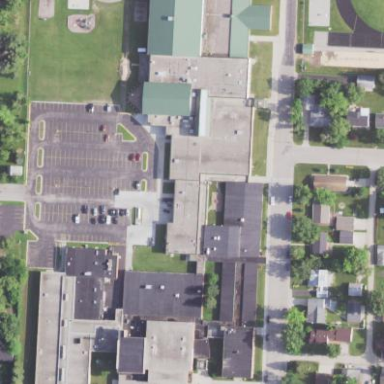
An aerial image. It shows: School building.